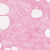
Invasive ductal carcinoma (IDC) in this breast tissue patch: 0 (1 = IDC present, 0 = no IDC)